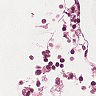
Metastatic tissue present: no